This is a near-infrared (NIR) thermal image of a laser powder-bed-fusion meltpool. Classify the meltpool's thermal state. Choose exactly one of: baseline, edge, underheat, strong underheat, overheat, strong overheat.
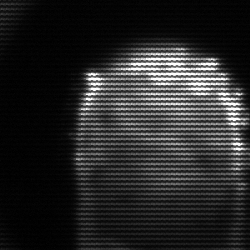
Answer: baseline